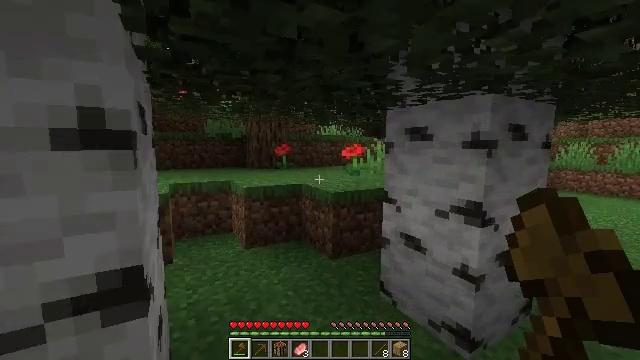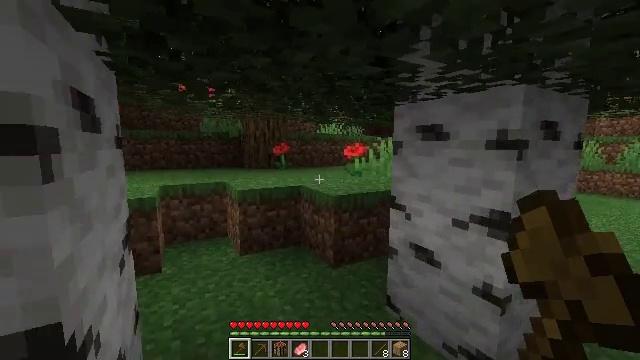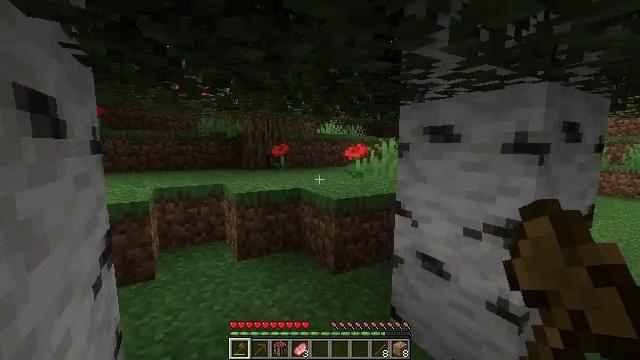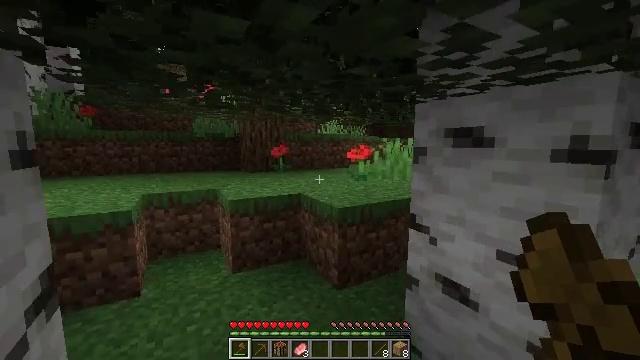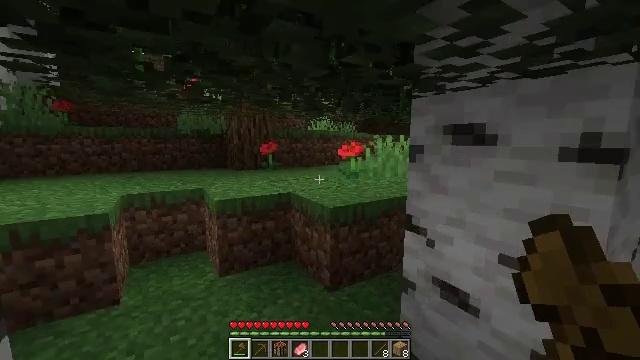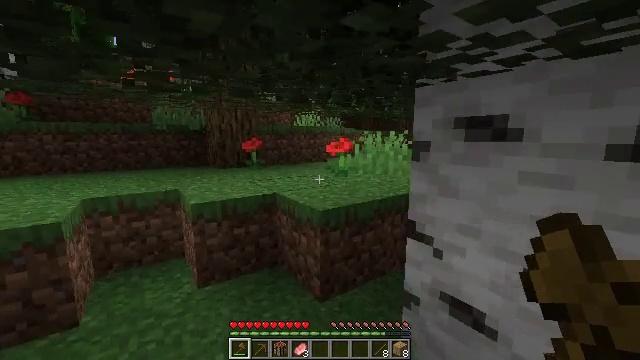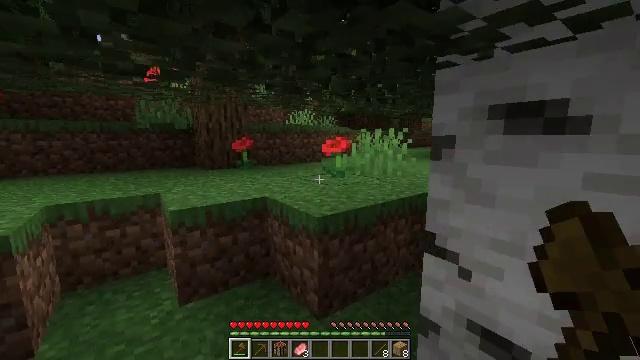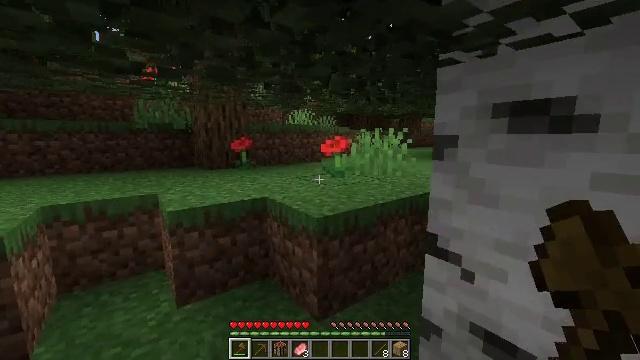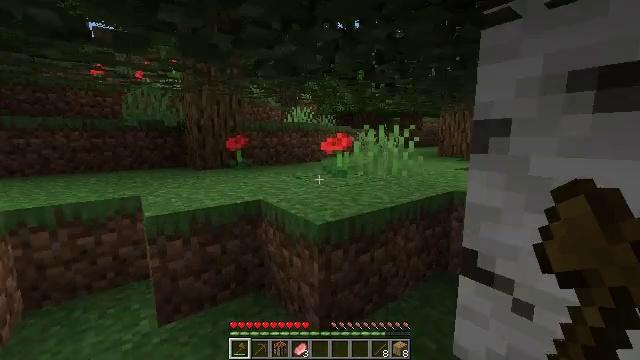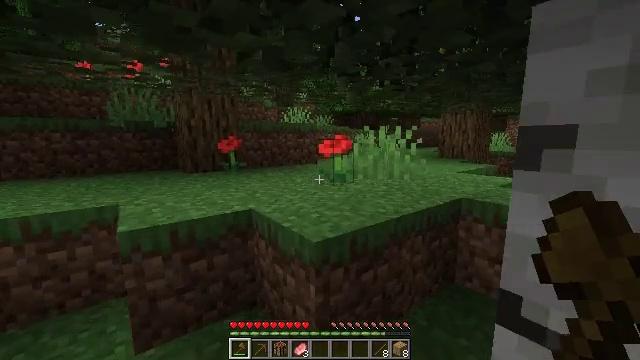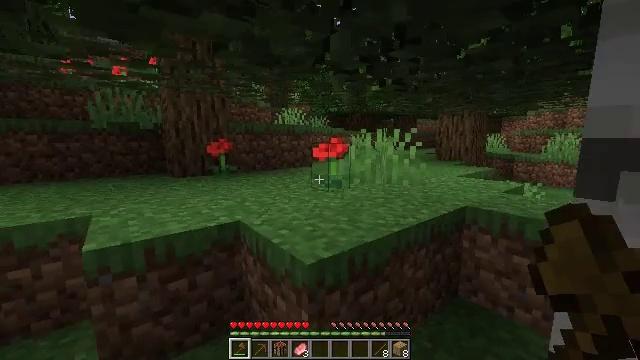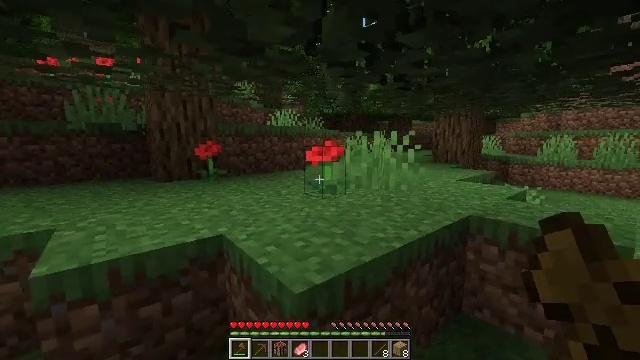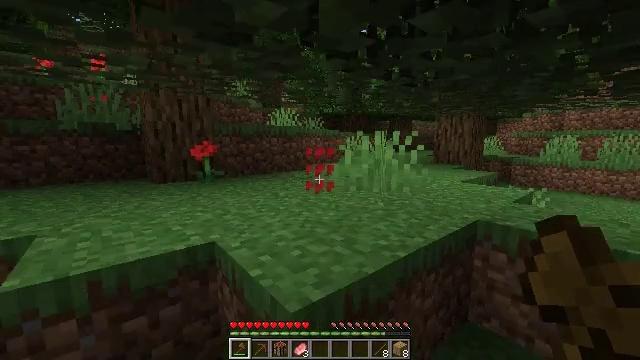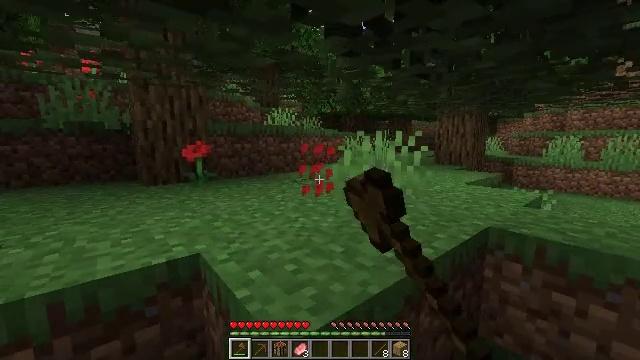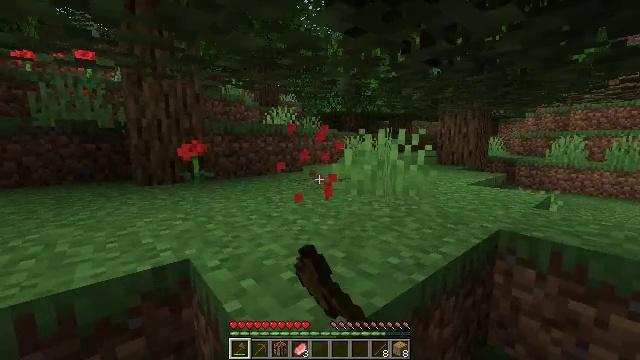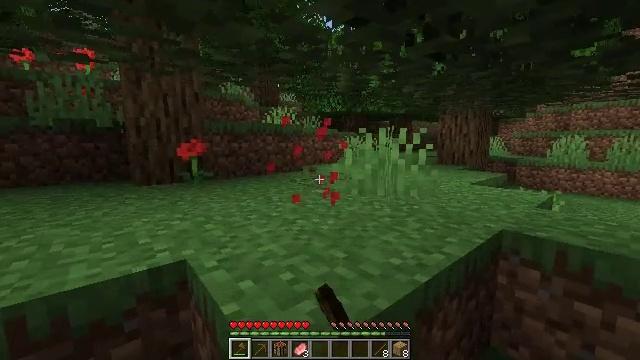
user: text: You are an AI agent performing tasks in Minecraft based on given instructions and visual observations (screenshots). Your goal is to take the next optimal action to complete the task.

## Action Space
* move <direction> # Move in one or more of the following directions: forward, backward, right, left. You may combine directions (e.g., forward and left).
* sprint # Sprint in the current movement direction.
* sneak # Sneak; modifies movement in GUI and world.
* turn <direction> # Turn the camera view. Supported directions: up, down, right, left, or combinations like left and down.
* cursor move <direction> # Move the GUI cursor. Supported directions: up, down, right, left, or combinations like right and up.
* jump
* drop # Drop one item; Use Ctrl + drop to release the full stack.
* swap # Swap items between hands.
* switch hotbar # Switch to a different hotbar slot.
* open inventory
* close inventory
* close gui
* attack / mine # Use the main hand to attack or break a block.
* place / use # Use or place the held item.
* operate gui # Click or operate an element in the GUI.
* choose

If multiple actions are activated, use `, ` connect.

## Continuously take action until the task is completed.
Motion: motion action
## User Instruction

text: Break the poppy plant.
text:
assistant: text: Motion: move forward
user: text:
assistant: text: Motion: move forward
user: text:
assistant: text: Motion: move forward
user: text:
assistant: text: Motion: move forward, turn right
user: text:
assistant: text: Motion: move forward, turn right
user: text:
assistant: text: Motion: move forward, turn right
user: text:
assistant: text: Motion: move forward
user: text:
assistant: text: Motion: move forward
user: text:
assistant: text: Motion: move forward
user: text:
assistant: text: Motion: move forward, turn right
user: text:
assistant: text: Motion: move forward, turn right
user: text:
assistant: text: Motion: move forward, attack / mine
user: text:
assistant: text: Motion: attack / mine
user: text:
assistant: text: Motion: attack / mine
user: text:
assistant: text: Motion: no_op
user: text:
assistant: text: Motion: no_op
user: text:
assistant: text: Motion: no_op